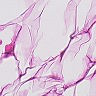
Metastatic tissue present: no